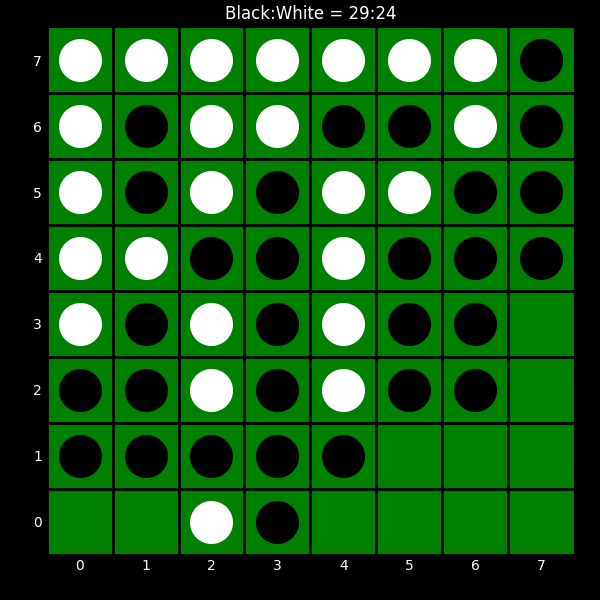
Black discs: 29
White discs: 24